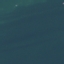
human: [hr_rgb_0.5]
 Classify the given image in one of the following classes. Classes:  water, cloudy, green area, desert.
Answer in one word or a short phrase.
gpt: water